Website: walmart
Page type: newsletter-management
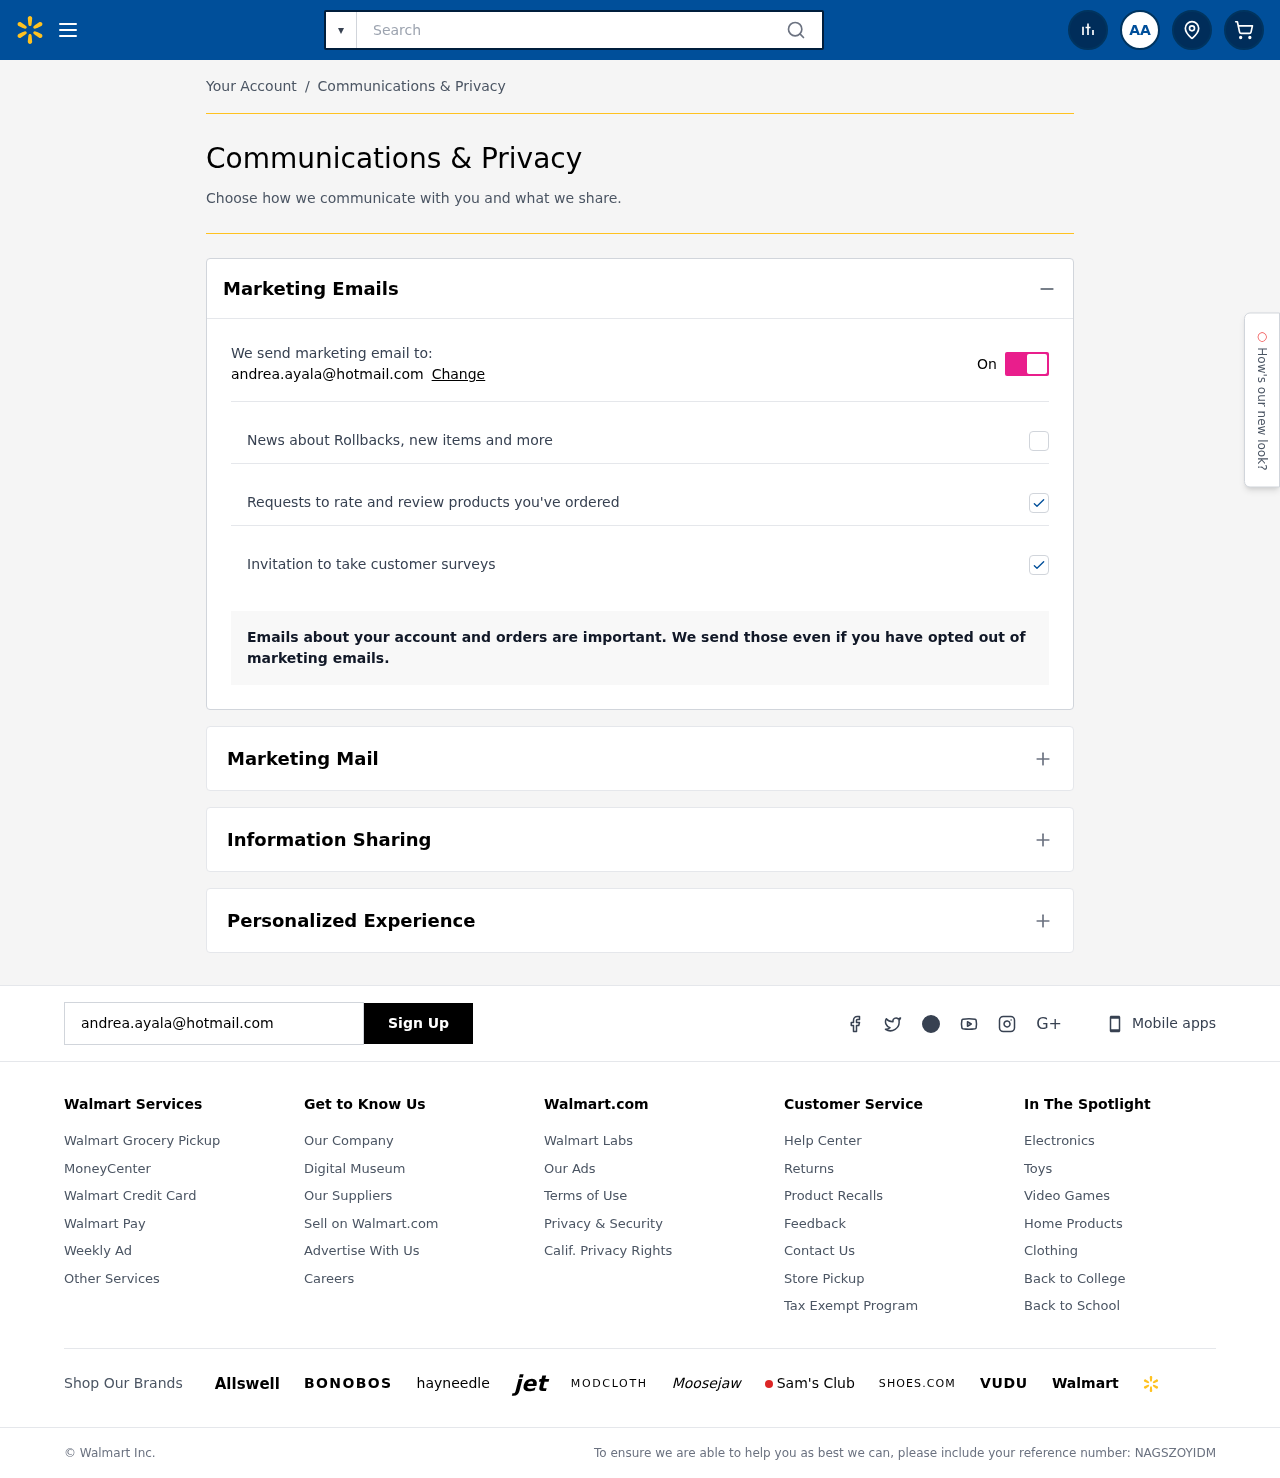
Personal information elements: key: PII_EMAIL
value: andrea.ayala@hotmail.com
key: PII_INITIALS
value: AA
Search elements: key: HEADER_SEARCH
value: Search